Question: I have a simple rails app the displays a list of items and i want to create a native mobile app using jquery mobile and the items would be featched from the main site.
my controller is
'''
class ListsController < ApplicationController
respond_to :json
def index
@lists = List.all
respond_with(@lists)
end
# ...
end
'''
then in my native mobile app i have this in my index.html page
'''
$.ajax({
url: "http://localhost:3000/lists",
dataType: "json",
type: "GET",
processData: false,
contentType: "application/json"
});
'''
this data is fetched and i would like it to be appended in the jquery mobile template inside the li tab. How can i do this using jquery. Thank you
'''
<!DOCTYPE html>
<html>
<head>
<title>Page Title</title>
<meta name="viewport" content="width=device-width, initial-scale=1">
<link rel="stylesheet" href="http://code.jquery.com/mobile/1.0/jquery.mobile-1.0.min.css" />
<script type="text/javascript" src="http://code.jquery.com/jquery-1.6.4.min.js"></script>
<script type="text/javascript" src="http://code.jquery.com/mobile/1.0/jquery.mobile-1.0.min.js"></script>
</head>
<body>
<div data-role="page">
<div data-role="header">
<h1>Simple test app</h1>
</div>
<div data-role="content">
<ul>
<li>(content appends here)</li>
</ul>
</div>
<div data-role="footer">
<h4>test app</h4>
</div>
</div>
</body>
</html>
'''
the json output example is below

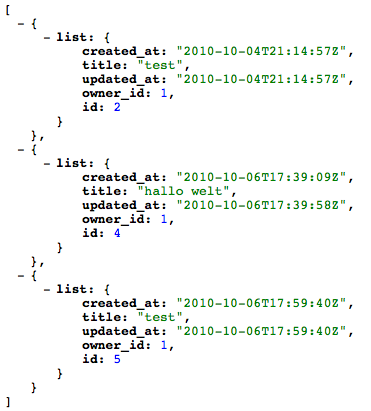
Answer: In your AJAX call you can set a 'success' callback function in which you can append the server-response to the DOM:
'''
$.ajax({
url : "http://localhost:3000/lists",
dataType : "json",
type : "GET",
processData : false,
contentType : "application/json",
success : function (serverResponse) {
//setup an output variable to buffer the output
var output = [];
//since you aren't telling the '.ajax()' function to parse your response you need to do it here so the string returned from the server is an object
serverResponse = $.parseJSON(serverResponse);
//iterate through the results, assuming the JSON returned is an array of objects
for (var i = 0, len = serverResponse.length; i < len; i++) {
output[output.length] = '<a href="#' + serverResponse[i].list.id + '">' + serverResponse[i].list.title + '</a><br />';
}
//now append all the output at once (this saves us CPU cycles over appending each item separately)
$('[data-role="content]').children('ul').children('li').eq(0).html(output.join(''));
}
});
'''
You should add an ID or class to some element in your HTML markup so you can find only the LI you want. If you give your 'data-role="page"' an ID you can target the 'LI' you want with this:
$('#page-id').children('[data-role="page"]').children('ul').children('li').eq(0);
The '.eq(0)' is there just in-case there are multiple 'LIs' in the 'UL' element.
Here is some light reading for ya about the above code:
- '$.parseJSON()'<URL>